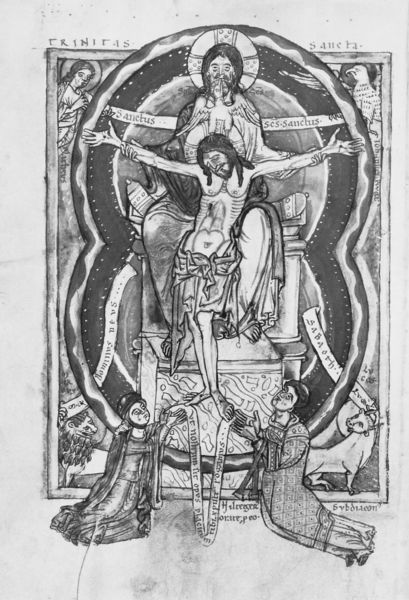
Titel: Psalter
Institution: München, Universitätsbibliothek
Schlagwörter: adler, gott, hand, nackter, schatten, vogel, weiß, wunde, menschen, finger, grau, haar, nacht, schwarz, zeichnung, tier, tiere, tuch, arm, band, johannes, mensch, taube, vater, engel, schrift, kuh, bauch, knie, lamm, buch, kreuz, rippen, druck, schwarz weiss, loch, stich, buchdruck, buchseite, heiligenschein, gestorben, christus, jesus, kreuzigung, löwe, heilige, opfer, anbetung, ochse, stier, sohn, himmelfahrt, dreifaltigkeit, schriftband, heiliger geist, gottvater, evangelisten, lukas, dreieinigkeit, gnadenstuhl, buchkunst, wund, sanctus, evanglien, mittalalter, dominis maiestatis